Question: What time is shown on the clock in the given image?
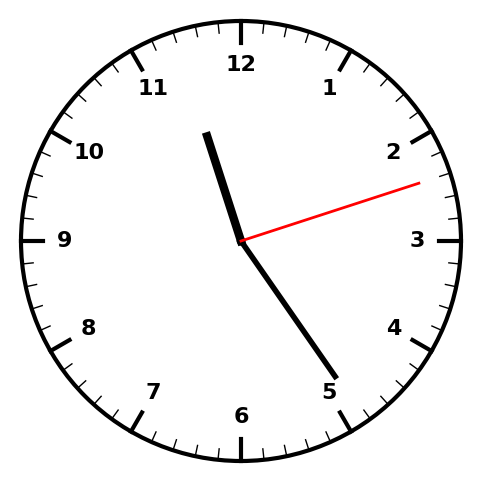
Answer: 11:24:12